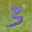
Label: 3